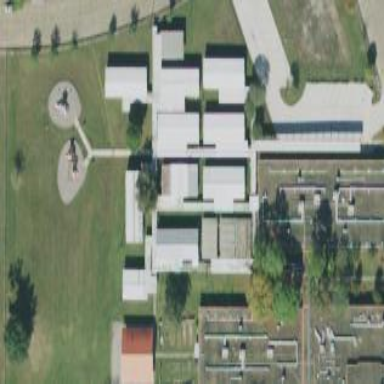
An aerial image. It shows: School.